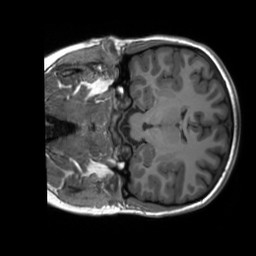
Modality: T1w
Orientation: coronal
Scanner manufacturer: siemens
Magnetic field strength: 3 T
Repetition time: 2.3 s
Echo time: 0.00207 s